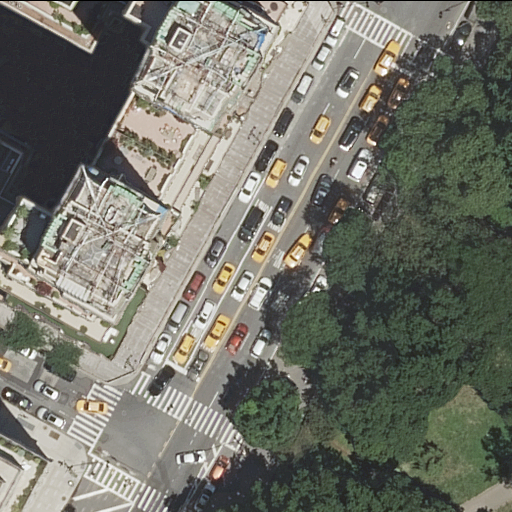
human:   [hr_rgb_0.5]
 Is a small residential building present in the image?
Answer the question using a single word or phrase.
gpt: no

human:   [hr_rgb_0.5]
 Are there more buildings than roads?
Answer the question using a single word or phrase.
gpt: no

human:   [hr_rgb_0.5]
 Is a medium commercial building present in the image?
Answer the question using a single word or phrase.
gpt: no

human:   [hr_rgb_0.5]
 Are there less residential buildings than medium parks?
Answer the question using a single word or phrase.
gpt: no

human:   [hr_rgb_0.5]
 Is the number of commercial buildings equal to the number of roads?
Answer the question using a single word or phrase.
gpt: no

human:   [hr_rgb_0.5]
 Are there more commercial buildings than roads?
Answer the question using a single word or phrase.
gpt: no

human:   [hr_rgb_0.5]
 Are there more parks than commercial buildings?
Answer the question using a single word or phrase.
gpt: yes

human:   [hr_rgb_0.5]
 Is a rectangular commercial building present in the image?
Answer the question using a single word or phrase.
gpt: no

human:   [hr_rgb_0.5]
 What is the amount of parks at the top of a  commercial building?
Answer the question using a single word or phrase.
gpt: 0

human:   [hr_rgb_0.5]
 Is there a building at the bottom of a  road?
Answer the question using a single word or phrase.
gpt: yes

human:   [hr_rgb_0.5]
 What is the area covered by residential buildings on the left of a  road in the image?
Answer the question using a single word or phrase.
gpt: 3850m2

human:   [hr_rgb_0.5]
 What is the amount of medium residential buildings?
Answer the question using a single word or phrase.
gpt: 0

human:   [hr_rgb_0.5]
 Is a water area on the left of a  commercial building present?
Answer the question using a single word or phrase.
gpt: no

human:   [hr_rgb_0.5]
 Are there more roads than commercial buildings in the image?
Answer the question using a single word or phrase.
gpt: yes

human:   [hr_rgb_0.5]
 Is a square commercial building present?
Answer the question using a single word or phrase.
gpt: no

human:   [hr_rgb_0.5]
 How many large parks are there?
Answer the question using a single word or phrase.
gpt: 0

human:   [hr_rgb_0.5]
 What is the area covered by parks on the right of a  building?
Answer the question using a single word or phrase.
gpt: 222m2

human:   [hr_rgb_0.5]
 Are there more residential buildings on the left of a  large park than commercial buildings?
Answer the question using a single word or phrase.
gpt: no

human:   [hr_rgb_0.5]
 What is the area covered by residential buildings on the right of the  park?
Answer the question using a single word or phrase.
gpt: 0m2

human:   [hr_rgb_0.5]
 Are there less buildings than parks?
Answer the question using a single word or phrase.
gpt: no

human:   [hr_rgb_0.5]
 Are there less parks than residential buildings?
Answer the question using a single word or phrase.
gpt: yes

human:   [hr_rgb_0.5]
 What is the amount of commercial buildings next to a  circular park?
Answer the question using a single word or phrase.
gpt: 0

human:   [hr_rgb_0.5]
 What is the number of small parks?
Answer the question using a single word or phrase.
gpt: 0

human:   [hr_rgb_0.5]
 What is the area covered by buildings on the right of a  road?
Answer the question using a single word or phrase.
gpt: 0m2

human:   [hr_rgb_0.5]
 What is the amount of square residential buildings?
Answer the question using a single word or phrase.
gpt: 0

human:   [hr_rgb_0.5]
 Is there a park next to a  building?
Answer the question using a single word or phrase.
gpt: yes

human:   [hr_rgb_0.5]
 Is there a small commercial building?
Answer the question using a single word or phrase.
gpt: no

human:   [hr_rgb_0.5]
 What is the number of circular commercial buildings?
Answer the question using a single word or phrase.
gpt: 0

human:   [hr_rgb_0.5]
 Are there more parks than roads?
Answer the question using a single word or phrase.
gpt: no

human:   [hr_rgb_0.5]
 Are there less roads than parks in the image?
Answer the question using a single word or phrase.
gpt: no

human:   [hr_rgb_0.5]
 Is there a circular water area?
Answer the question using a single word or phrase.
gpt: no

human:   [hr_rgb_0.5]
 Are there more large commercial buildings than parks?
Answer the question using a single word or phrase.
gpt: no

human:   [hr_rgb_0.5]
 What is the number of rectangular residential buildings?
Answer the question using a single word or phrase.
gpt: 0

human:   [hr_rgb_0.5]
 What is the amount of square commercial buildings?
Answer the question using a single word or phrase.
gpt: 0

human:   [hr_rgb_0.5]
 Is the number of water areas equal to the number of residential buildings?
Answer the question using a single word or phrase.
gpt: no

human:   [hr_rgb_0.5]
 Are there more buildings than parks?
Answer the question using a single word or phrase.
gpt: yes